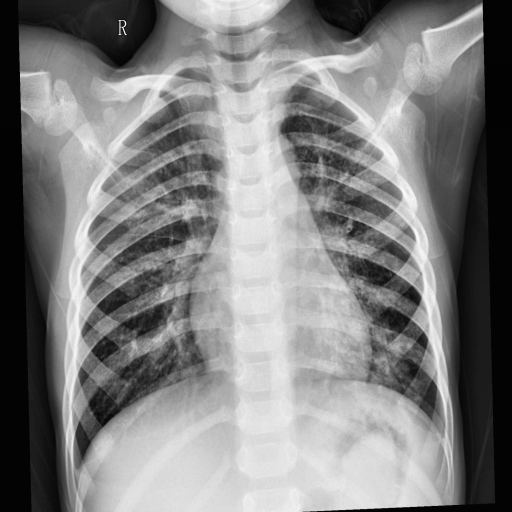
Finding: PNEUMONIA